Question: I am creating an android application that creates a new Spreadsheet in Google Drive and inserts some data inside. Currently I can insert free Text and Formulas, but I need to add some specific validations and specifically a drop down list with predefined values.
The expected result should be something like this:
I am using this code:
'''
SpreadsheetFeed feed = spreadsheetService.getFeed(
FeedURLFactory.getDefault()
.getSpreadsheetsFeedUrl(),
SpreadsheetFeed.class);
// Creating the list of spreasheets in GDrive
List<com.google.gdata.data.spreadsheet.SpreadsheetEntry> spreadsheets = feed.getEntries();
// parsing trough the feed entries
for (int i = 0; i < spreadsheets.size(); i++) {
com.google.gdata.data.spreadsheet.SpreadsheetEntry e = (com.google.gdata.data.spreadsheet.SpreadsheetEntry) spreadsheets.get(i);
// IF WE LOCATE THE FILE BASED ON THE FILENAME
if( e.getTitle().getPlainText().equals(Constants.FILE_PREFIX + mFileName)) {
Log.d(TAG, "ENTRY: " + e.getTitle().getPlainText());
URL worksheetFeedUrl = e.getWorksheetFeedUrl();
Log.d(TAG, "worksheetFeedUrl: " + worksheetFeedUrl);
// The first time this feed is used to create the new worksheet
WorksheetFeed worksheetFeed = spreadsheetService.getFeed (worksheetFeedUrl, WorksheetFeed.class);
Log.d(TAG, "worksheetFeed OK !");
// Create the second worksheet
WorksheetEntry newWorksheet = new WorksheetEntry(15, 5);
newWorksheet.setTitle(new PlainTextConstruct("Sheet2"));
worksheetFeed.insert(newWorksheet);
// The second time this feed is used to get the worksheets
worksheetFeed = spreadsheetService.getFeed (worksheetFeedUrl, WorksheetFeed.class);
// Get the first worksheet and insert the titles
List <WorksheetEntry> worksheetEntrys = worksheetFeed.getEntries ();
WorksheetEntry sheet1 = worksheetEntrys.get(0);
WorksheetEntry sheet2 = worksheetEntrys.get(1);
URL sheet1CellFeedUrl = sheet1.getCellFeedUrl ();
CellFeed sheet1CellFeed = spreadsheetService.getFeed (sheet1CellFeedUrl, CellFeed.class);
sheet1CellFeed.insert (new CellEntry (1, 1, getResources().getString(R.string.cell_title_name)));
sheet1CellFeed.insert (new CellEntry (1, 2, getResources().getString(R.string.cell_title_description)));
sheet1CellFeed.insert (new CellEntry (3, 2, getResources().getString(R.string.some_string)));
sheet1CellFeed.insert (new CellEntry (13, 2, "=COUNTIF(Sheet1!F2:F,B3)"));
sheet1CellFeed.insert (new CellEntry (14, 2, "=B9 - TODAY()"));
break;
}
}
'''
I need a way to insert this Criteria Range List From the API programmatically and not from the UI.
Thank you.
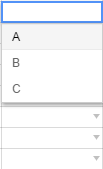
Answer: ## requireValueInList(values, showDropdown)
You can do it with , you can call google apps script from a server, but there is no way to do it with the (gdata) spreadsheet-api.
From docs <URL>
'''
// Set the data validation for cell A1 to require "Yes" or "No", with no dropdown menu.
var cell = SpreadsheetApp.getActive().getRange('A1');
var rule = SpreadsheetApp.newDataValidation().requireValueInList(['Yes', 'No'], false).build();
cell.setDataValidation(rule);
'''